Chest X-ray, PA view. Patient: 56 years old, sex F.
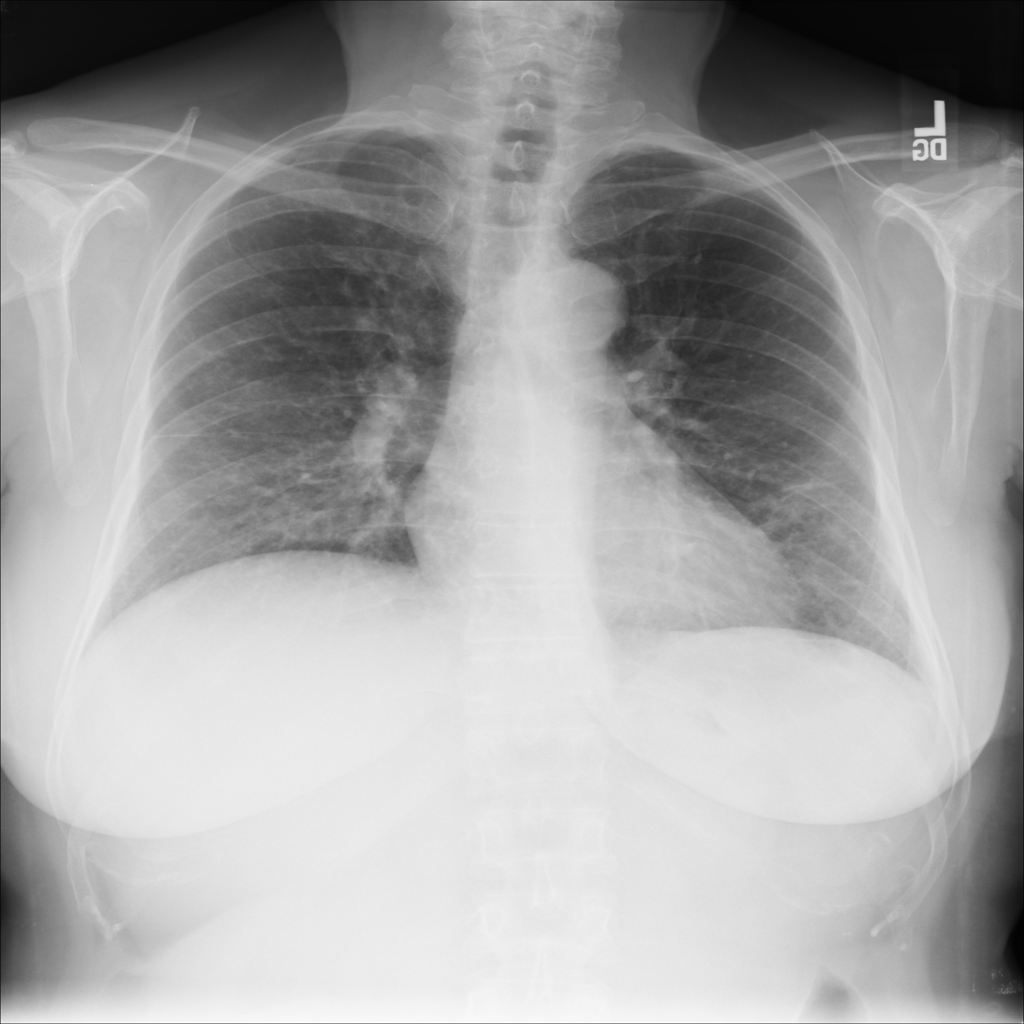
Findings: Atelectasis